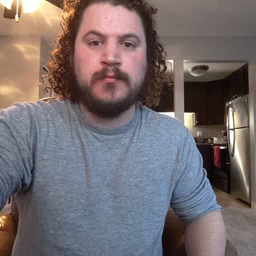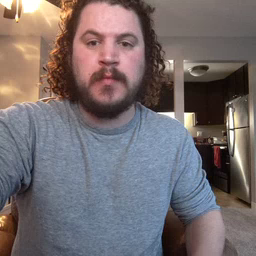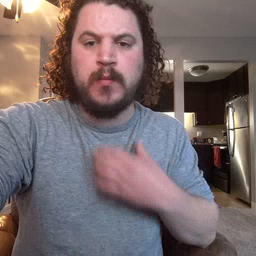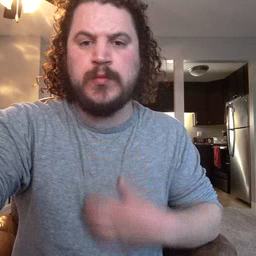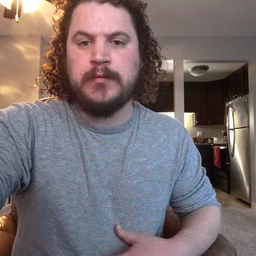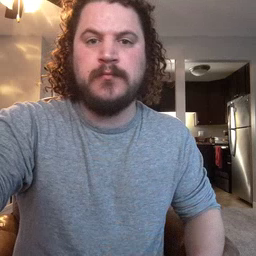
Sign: hungry